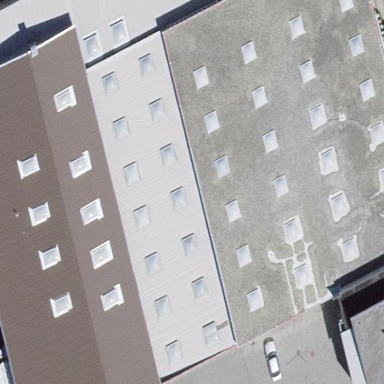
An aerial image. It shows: Industrial building.